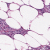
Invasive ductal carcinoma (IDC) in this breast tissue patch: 1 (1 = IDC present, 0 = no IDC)